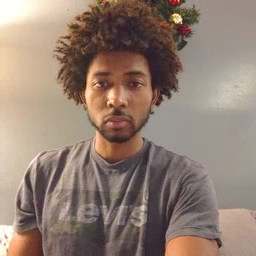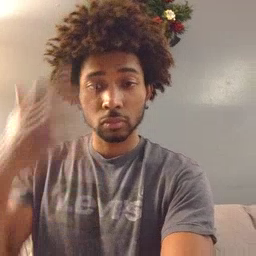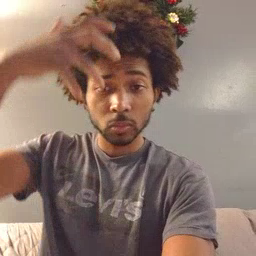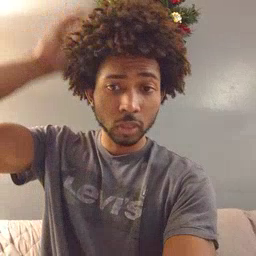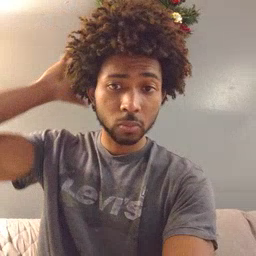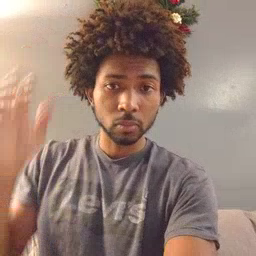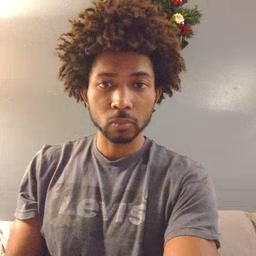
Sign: lion